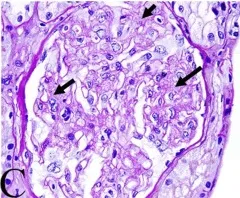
Histologic features of renal lesions. Mesangial lysis indicated by the black arrow. Periodic acid-Schiff. Magnification, x200).
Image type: pathology (pas)